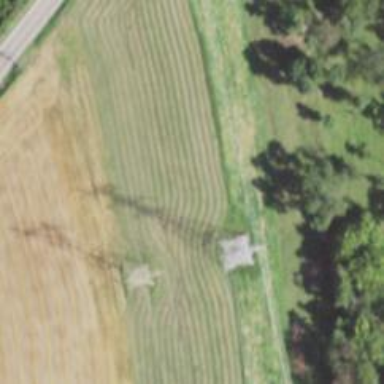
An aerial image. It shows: Lattice structure tower used for power transmission.